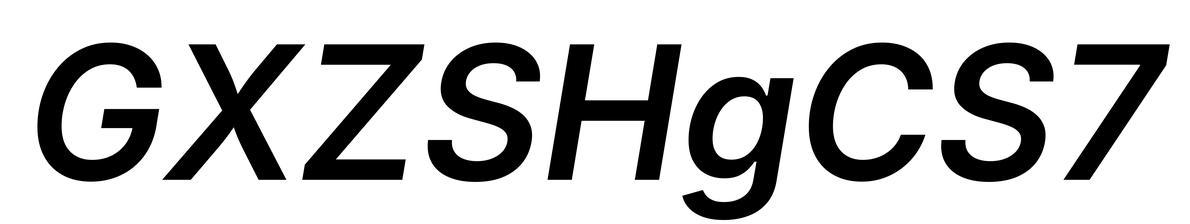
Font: Inter-Italic_SemiBold_Italic